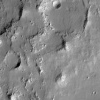
Atmospheric dust classification: not_dusty